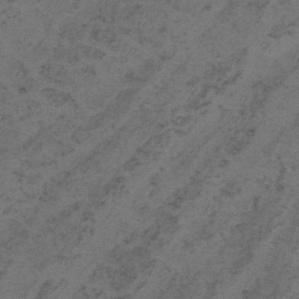
Label: frost